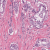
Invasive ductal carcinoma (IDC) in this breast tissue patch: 1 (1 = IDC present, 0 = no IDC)